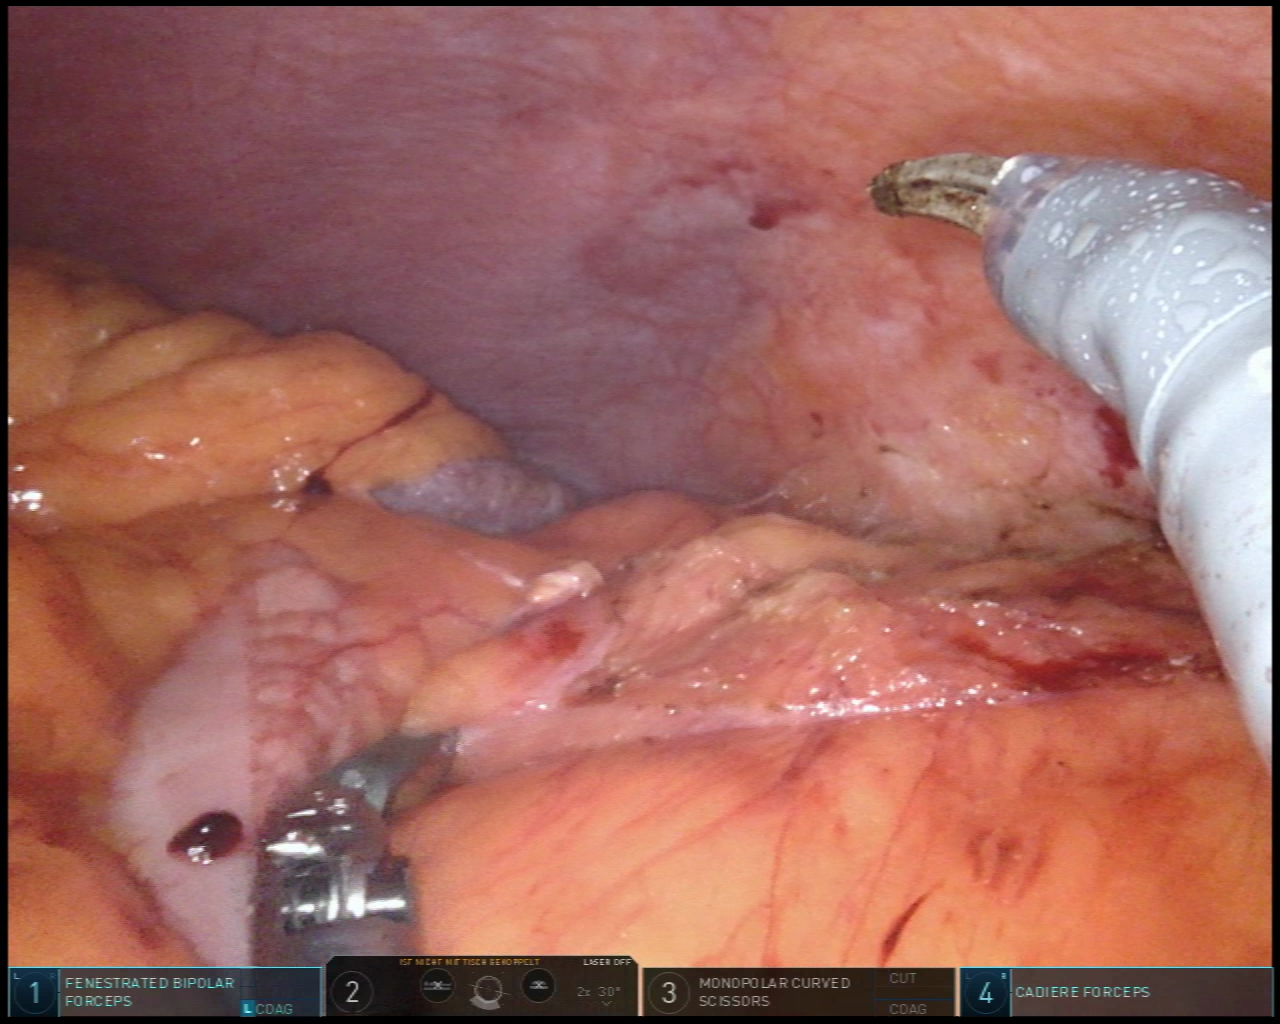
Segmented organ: spleen
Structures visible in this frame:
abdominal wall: yes
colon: yes
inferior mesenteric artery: no
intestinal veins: no
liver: no
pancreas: no
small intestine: no
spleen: yes
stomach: no
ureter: no
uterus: no
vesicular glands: no